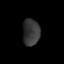
Tissue: lung
Cell type: Epithelial cells
Senescence score: 0.09712
Nuclear area (px): 442
Mean DAPI intensity: 54.912